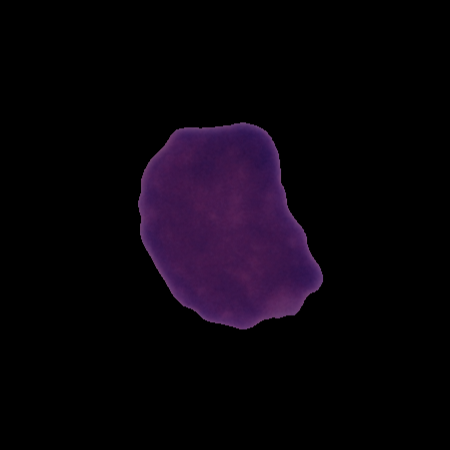
Label: cancer